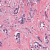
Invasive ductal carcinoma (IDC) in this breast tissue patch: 1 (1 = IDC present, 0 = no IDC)